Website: bh-photo
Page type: customer-info-address
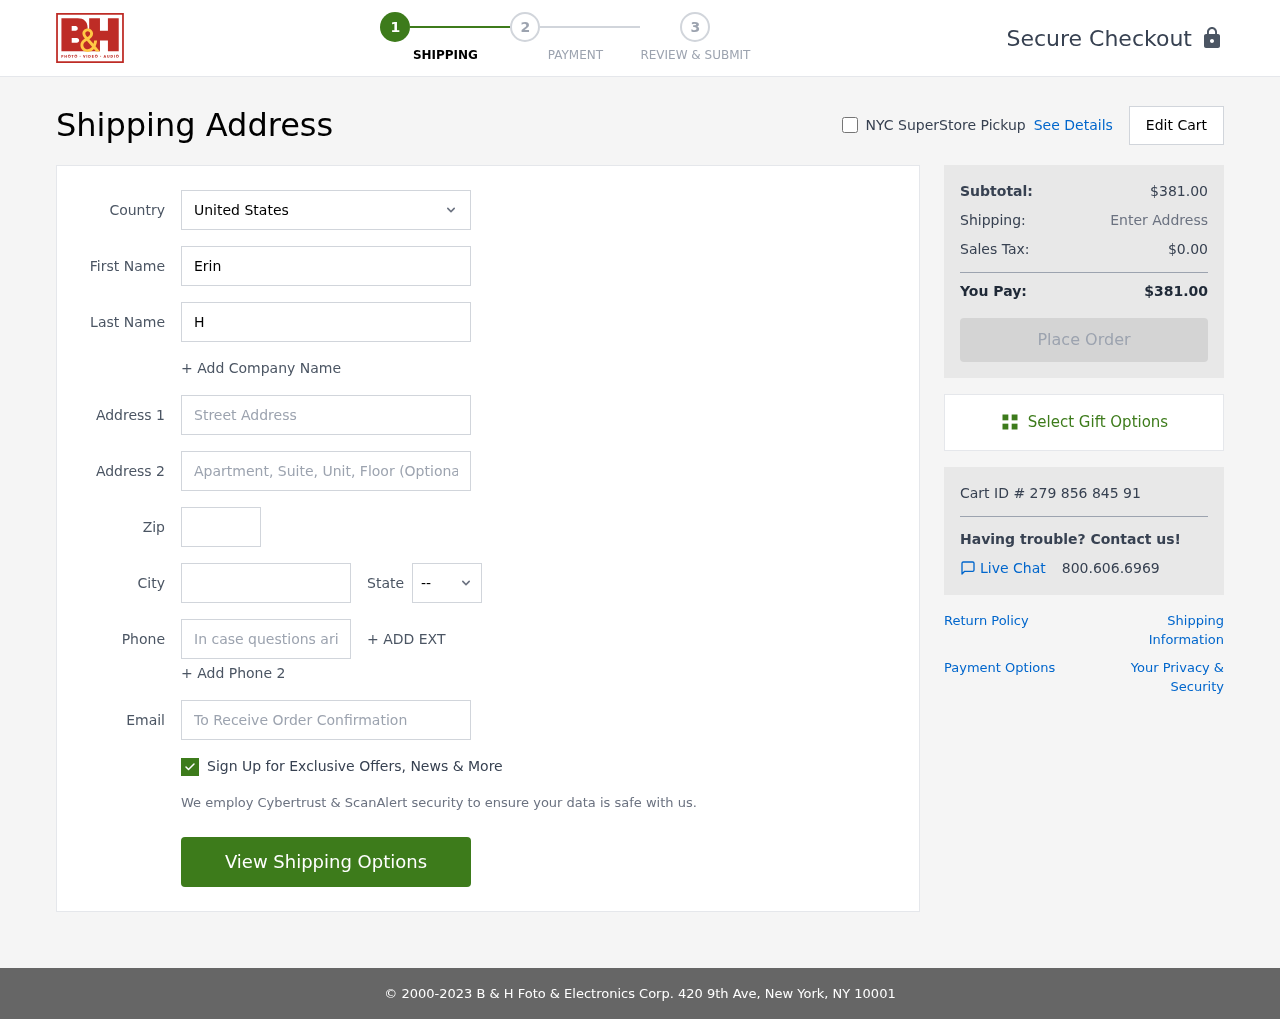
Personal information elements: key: PII_CITY
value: Parkerport
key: PII_COUNTRY
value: United States
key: PII_EMAIL
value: erin.henry@yahoo.com
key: PII_FIRSTNAME
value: Erin
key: PII_LASTNAME
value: Henry
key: PII_PHONE
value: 2123160569
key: PII_POSTCODE
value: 01766
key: PII_STATE_ABBR
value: RI
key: PII_STREET
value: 2518 Natalie Summit
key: PII_STREET2
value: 28365 Johnson Isle Suite 932
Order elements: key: ORDER_SUBTOTAL
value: $381.00
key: ORDER_TAX
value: $0.00
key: ORDER_TOTAL
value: $381.00
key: ORDER_ID
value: Cart ID # 279 856 845 91